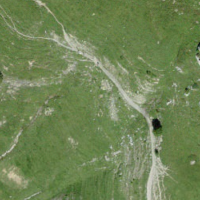
EUNIS habitat code: 23
Species observed at this site:
Dryas octopetala